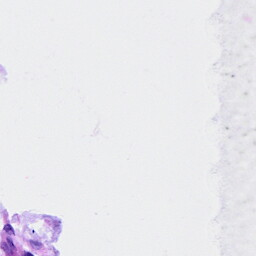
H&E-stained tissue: Ovarian